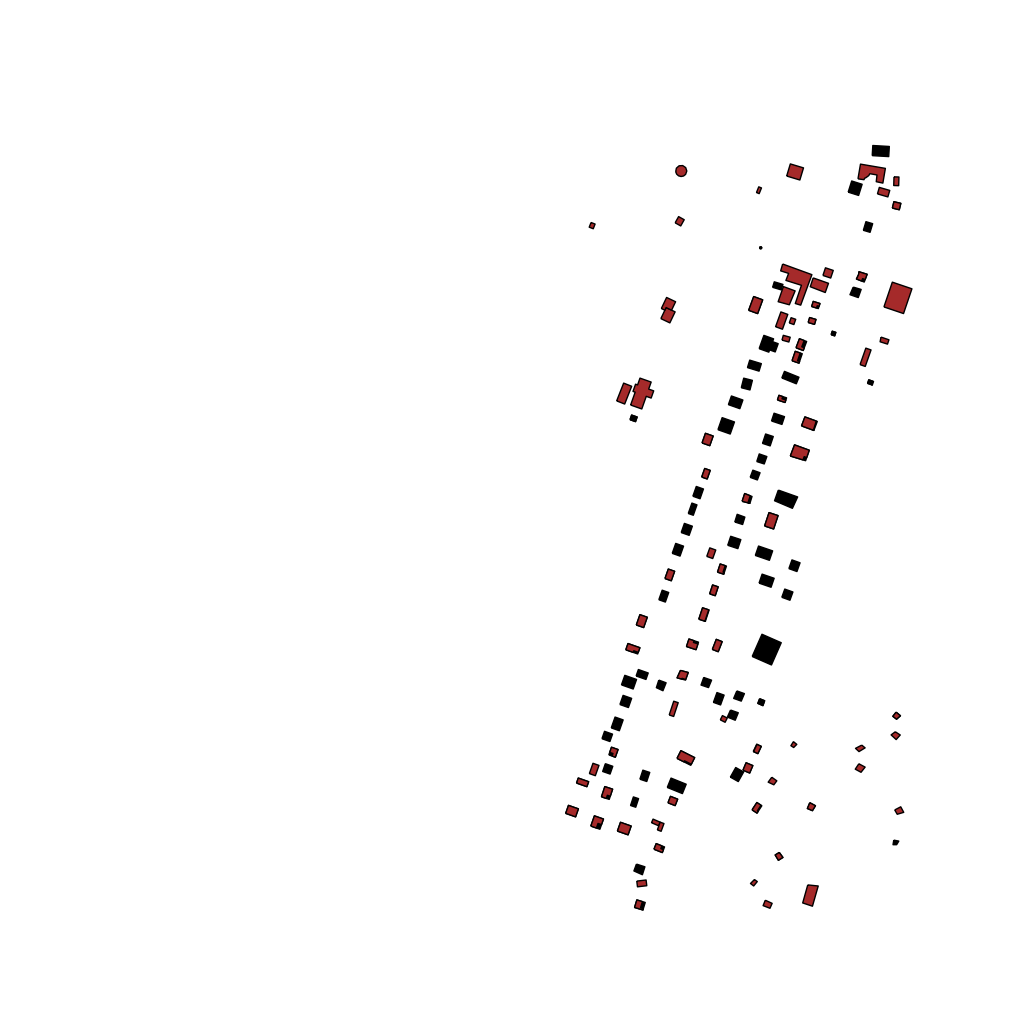
Tags: overhead vector_map, recreation, residential, individual_rise, density_2, Building, Facility, 1.0 km²